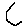
Label: hexagon